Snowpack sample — Rabbit Ears Pass, Jackson County, Colorado, USA (12/17/25, 1:08 PM MST)
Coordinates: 40.387, -106.625
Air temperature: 34 °F
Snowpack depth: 46 cm
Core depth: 20 cm
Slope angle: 6°, slope face: 165°
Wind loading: medium
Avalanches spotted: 0
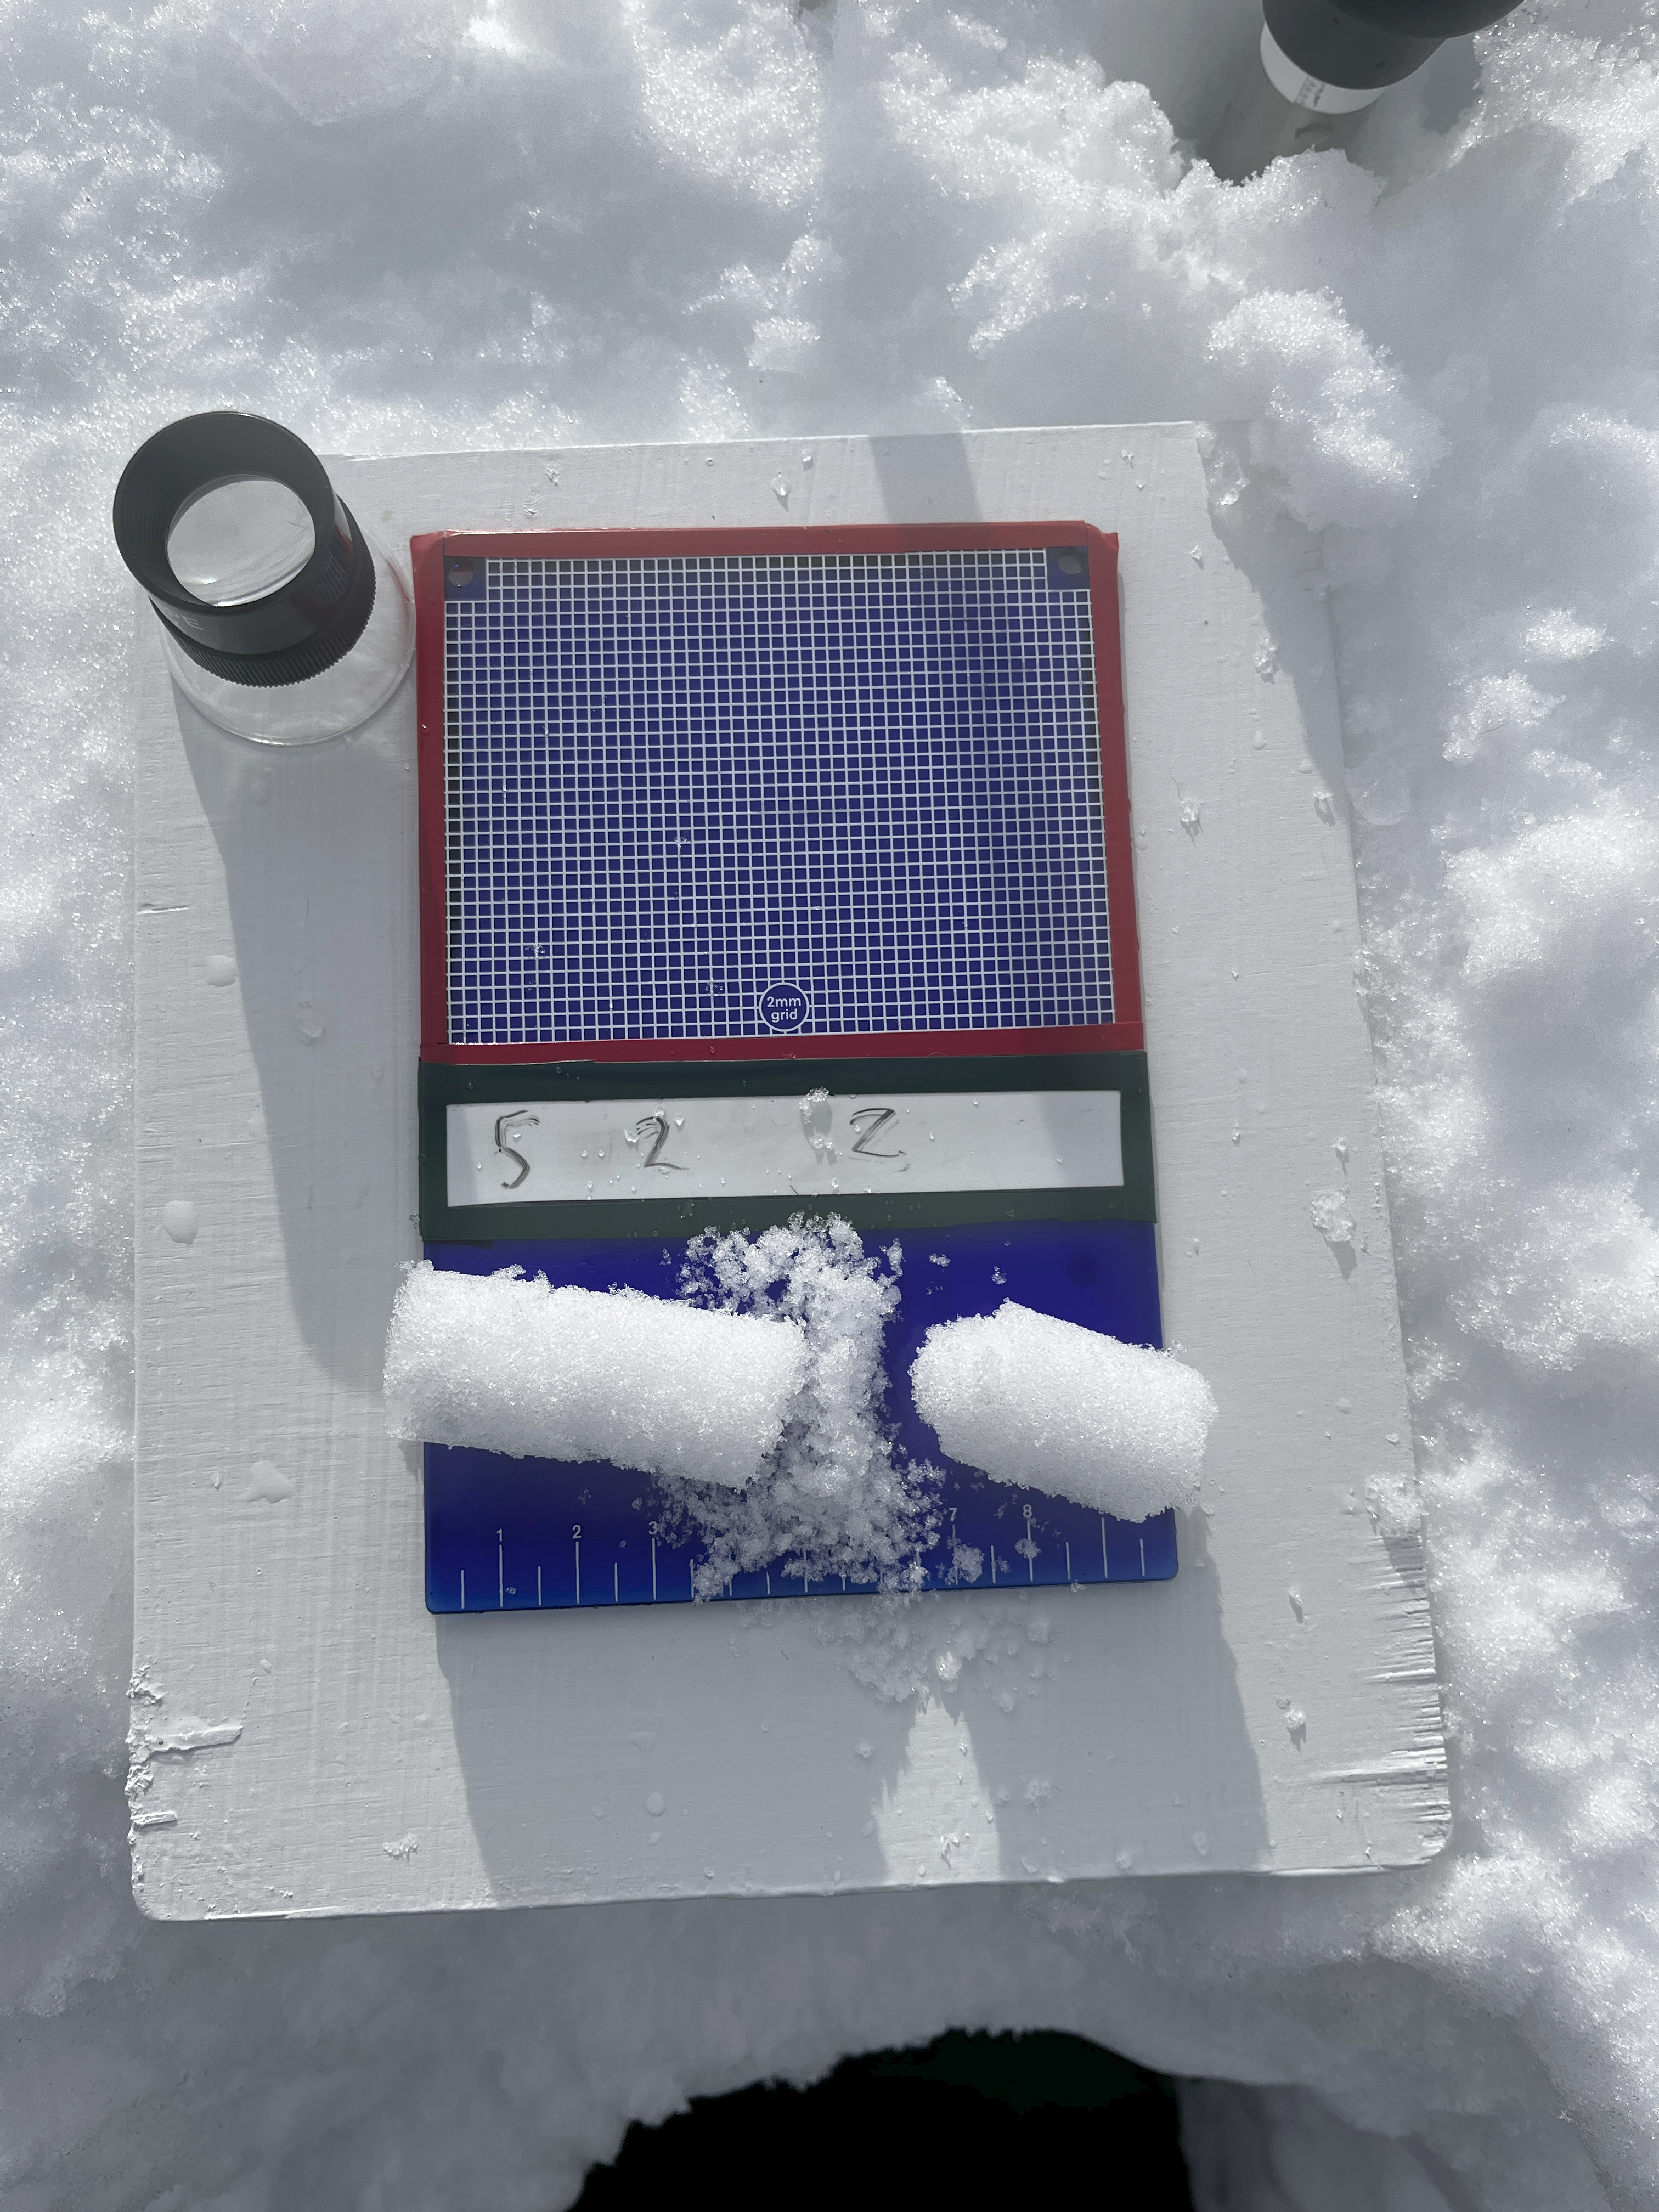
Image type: crystal_card
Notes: No avalanches spotted nearby, although collected in a meadowy area with minimal risk on this face of the pass.